Question: This is my first time of trying to develop with C programming language. I tried installing codeblock on my window 8 operating system, but whenever I run the codeblock program I get this error in the image below
I installed codeblock hopping that it would install the compiler alongside, but I was disappointed. I do not know how to install the standalone compiler, I checked it up online, but I really do not know from where to start, and I do not know if the problem is with my system. I would appreciate help on how to make my codeblock work properly or any other suggestions. Thanks all.
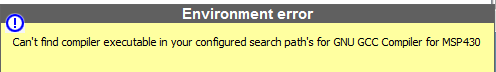
Answer: When running CB for the first time, you are prompted with a "Compiler auto-detection" dialog/window.
It looks like you chose the WRONG COMPILER -> GCC for MSP430 micro controller!
Correct that to GCC/MinGW
EDIT - 1: Its usually the first option on the "Compiler auto-detection" dialog
EDIT - 2
I think you may also have selected the wrong compiler for your CB project
For C project, Follow these steps:-
1. Create a new project -> Console application for C/C++,
2. Skip the first page, click next
3. Provide a title & path, click next
4. at compiler selection screen, select "GNU GCC Compiler" instead of "GNU GCC Compiler for MSP430"